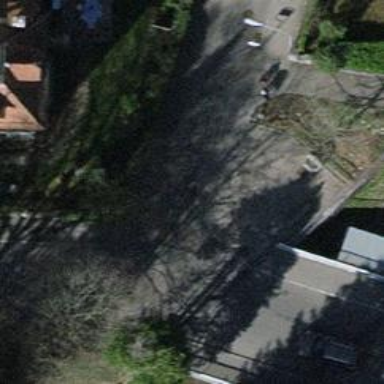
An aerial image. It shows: Asphalt sidewalk along the footway.